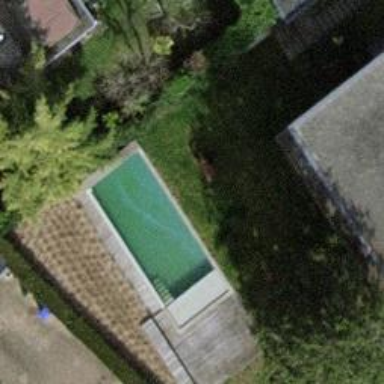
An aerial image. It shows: Outdoor swimming pool in leisure land area.